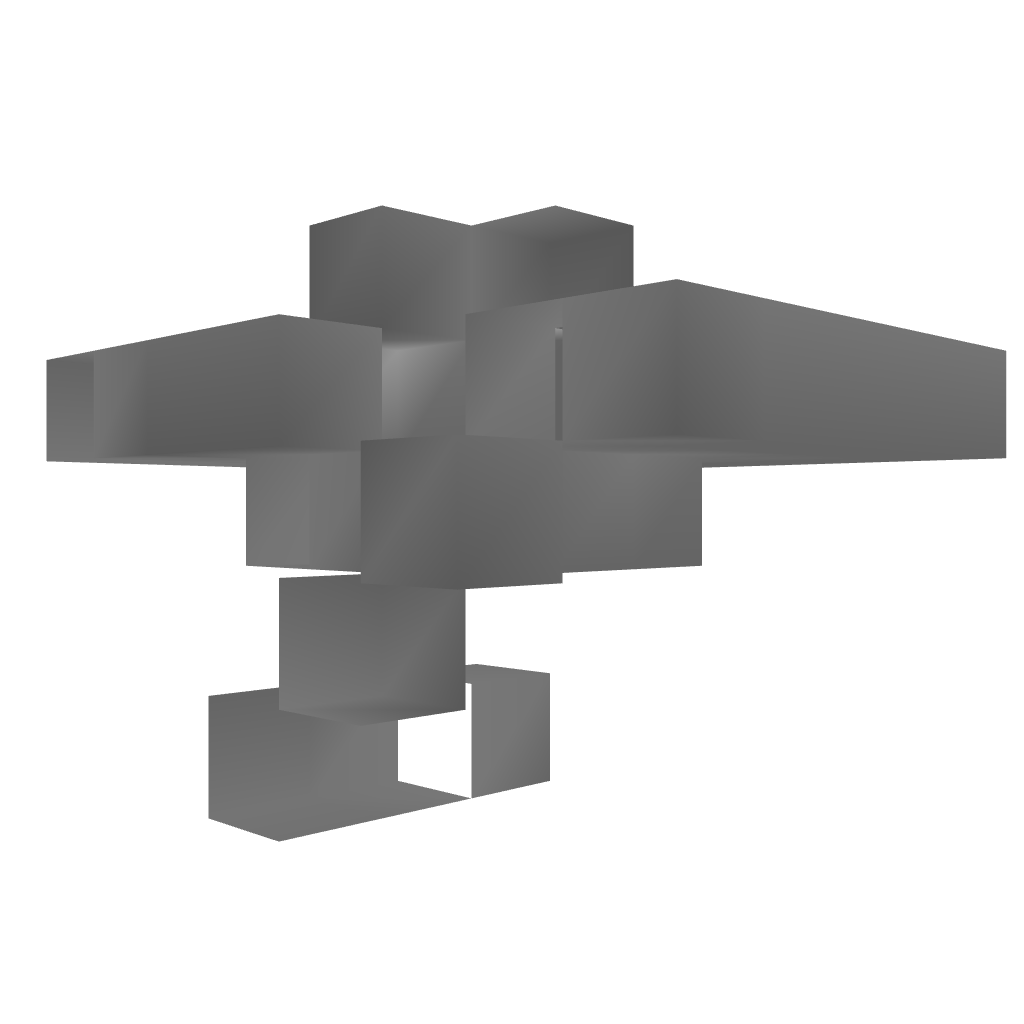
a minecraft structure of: Compact Equipping Machine bad low quality